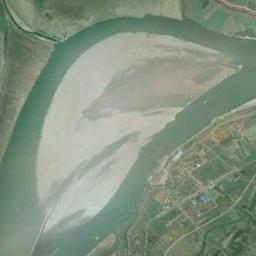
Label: island